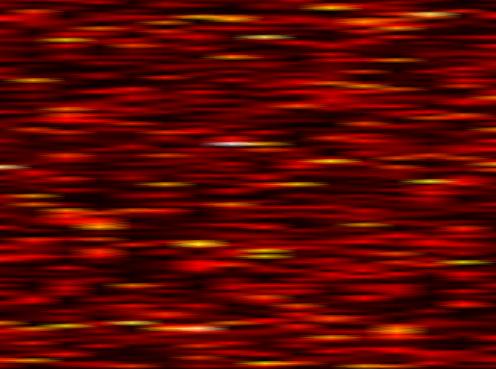
Label: UFMC